Interaction volume radius: 5 \u00c5
Interaction volume height: 20 \u00c5
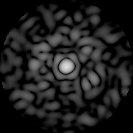
Disorder parameter: 0.8033